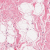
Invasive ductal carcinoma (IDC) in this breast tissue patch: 0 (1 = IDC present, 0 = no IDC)